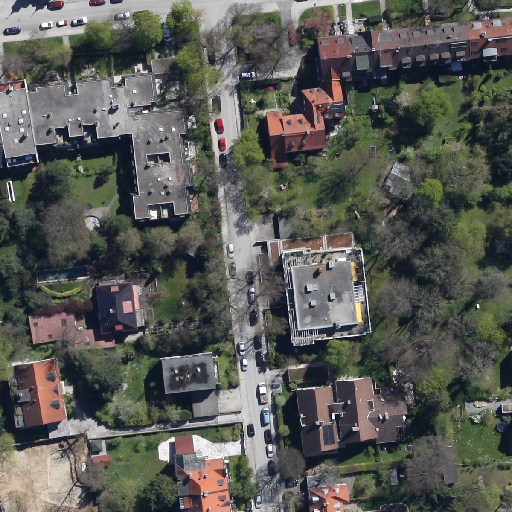
Referring expression: road